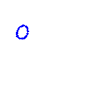
Particle: proton